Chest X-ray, PA view. Patient: 40 years old, sex M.
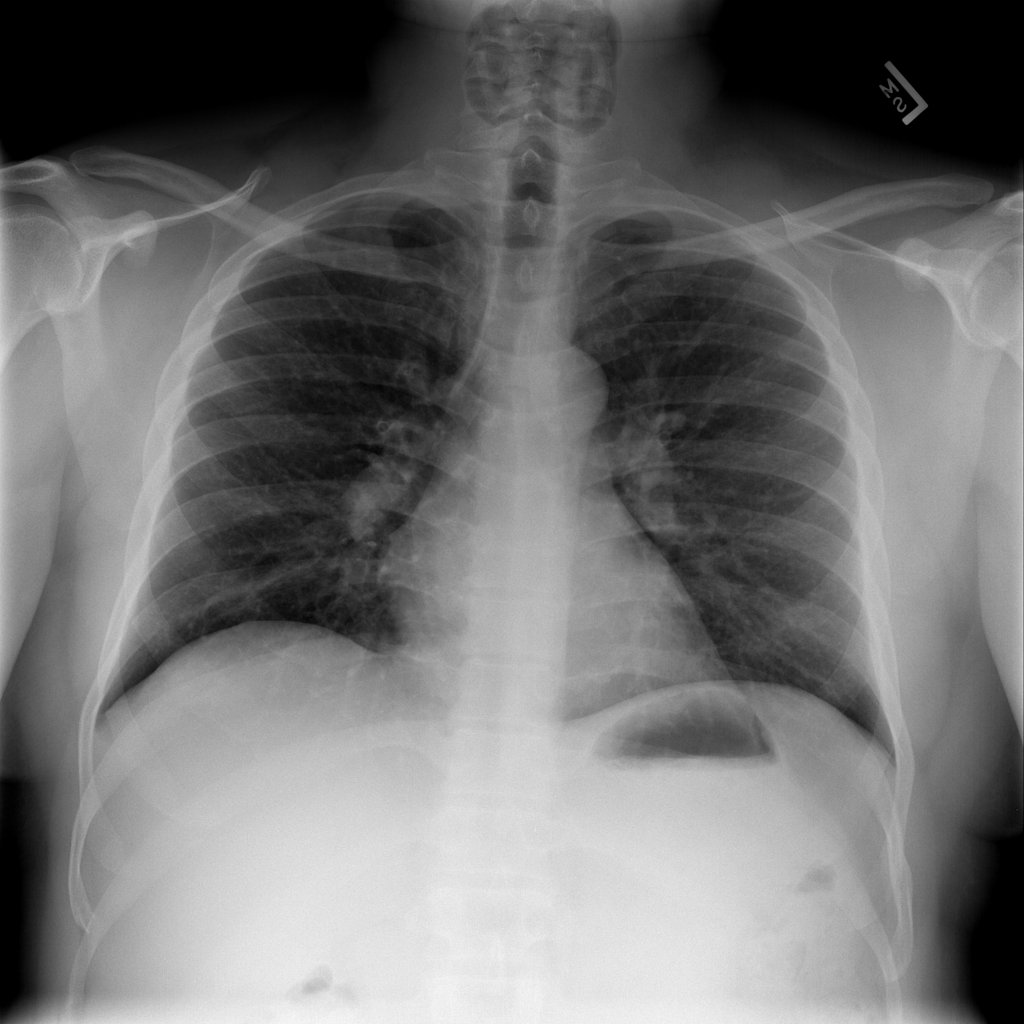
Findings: No Finding